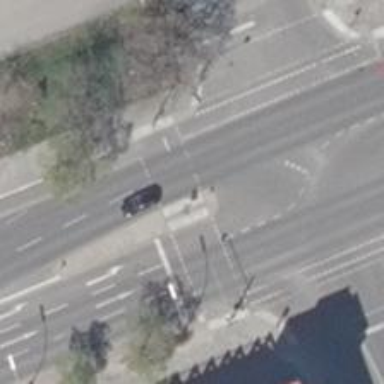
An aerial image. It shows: Road with traffic signals for signaling.